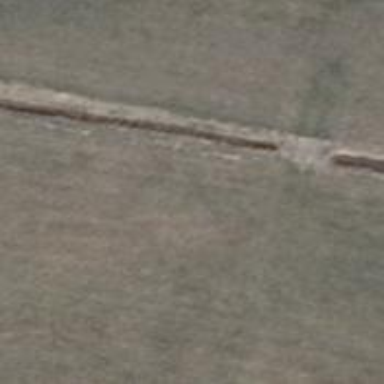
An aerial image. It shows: Culvert tunnel.